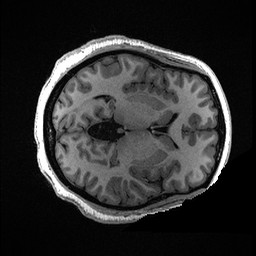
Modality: T1w
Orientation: axial
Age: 42
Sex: female
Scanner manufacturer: ge
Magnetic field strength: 3 T
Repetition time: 0.006952 s
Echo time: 0.00292 s